Question: I just updated my Wamp Server and got a problem now.
My SQLSRV extension wont get loaded correctly.
I dont know where the problem is exactly because i dont get any errors on startup. Also the error log is clean. There is just a little red triangle instead of a check in the php extension list:

Some Information:
- - -
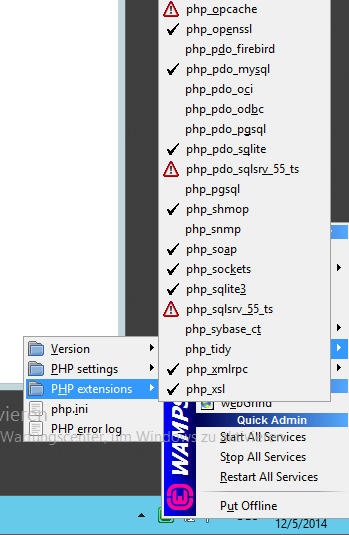
Answer: The Warning Icon means one of 2 things :-
Either the 'extension=' line is in your php.ini but the dll it points to is not in your '\ext' folder
Or the dll exists in the ext folder but not in your php.ini
Which one is it in your case. If you updated WAMPServer the SQLServer dll does not come with any PHP install by default, so you will have to download it from the microsoft site.